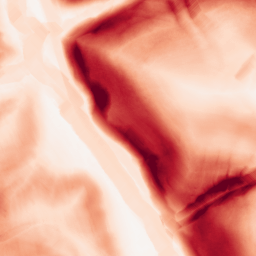
Category: morphological
Decomposition family: morphological_gradient
Decomposition parameters: size: 10
shape: diamond
Upsampling method: sinc_blackman
Upsampling parameters: scale: 2
kernel_size: 16
Upsampling scale: 2